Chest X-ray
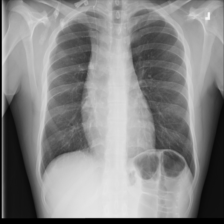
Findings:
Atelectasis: negative
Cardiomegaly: negative
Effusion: negative
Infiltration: negative
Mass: positive
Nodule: negative
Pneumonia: negative
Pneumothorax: negative
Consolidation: negative
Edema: negative
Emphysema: negative
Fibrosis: negative
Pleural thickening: negative
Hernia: negative